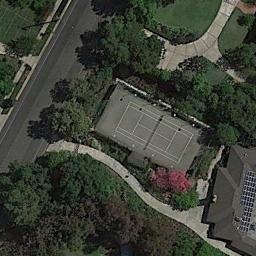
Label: tennis_court